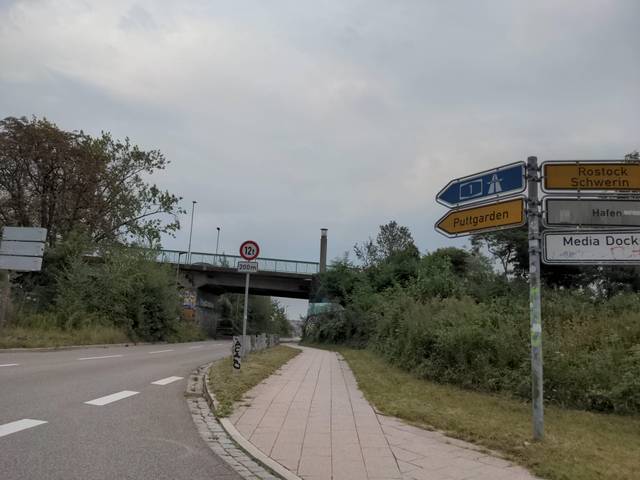
Region: Germany
Coordinates: 53.872, 10.678